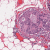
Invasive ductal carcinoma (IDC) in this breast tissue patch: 0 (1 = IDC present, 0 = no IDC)